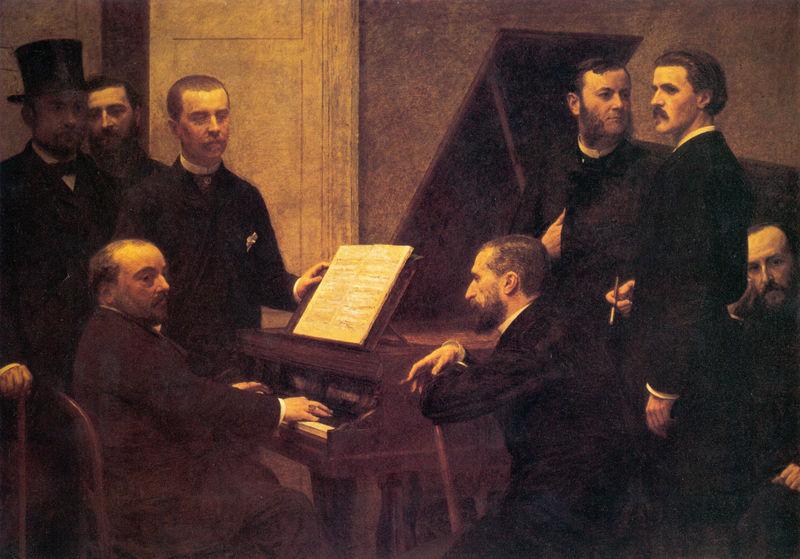
Titel: Autour du Piano, Um das Klavier
Künstler: Henri Fantin-Latour
Standort: Paris
Institution: Musée du Jeu de Paume
Schlagwörter: dunkel, flügel, gemälde, gruppe, hand, mann, schatten, weiß, ocker, sitzen, braun, elegant, finger, grau, hell, hut, licht, mund, männer, nase, ohr, profil, raum, schwarz, stuhl, stühle, tür, zimmer, ansammlung, beige, gesellschaft, gespräch, herren, leute, schleife, versammlung, zylinder, anzug, bart, bärte, gesichter, profile, schnurrbart, wand, gesicht, kragen, stehen, vollbart, bildnis, hände, innenraum, instrument, portrait, porträt, rückenlehne, haare, interieur, mantel, reich, sitzend, personen, konzert, musik, musiker, publikum, kontrast, lippen, vornehm, stock, düster, noten, notenständer, zuschauer, ausdruck, nasen, club, runde, spielen, rauchen, zigarre, glatze, klavier, klavierspieler, musizieren, notenblätter, pianist, piano, menzel, fliege, ring, spiel, künstler, hell-dunkel, backenbart, manschetten, tasten, ölmalerei, portraits, halbglatze, schwul, zigarette, chor, miene, kongress, personengruppe, usa, mienen, zuhörer, anzuf, ärzte, zuhören, hören, klavierspielen, musiek, zigaretten, tasteninstrument, debatte, zigarren, anzge, kammermusik, pianoforte, wehmmütig, 1800, 1860, deutsche romatil, zhörer, hauskonzert, zilinderhut, anzuege, inner raum